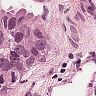
Metastatic tissue present: yes